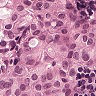
Metastatic tissue present: yes